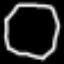
Label: octagon